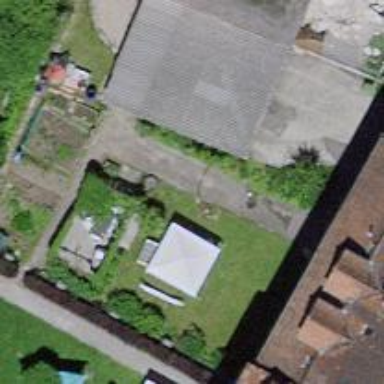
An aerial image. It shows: Group of garages.